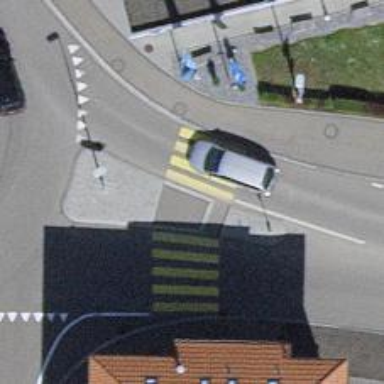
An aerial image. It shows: Kerb serving as barrier.